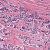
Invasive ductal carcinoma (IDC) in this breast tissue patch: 1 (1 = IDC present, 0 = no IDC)